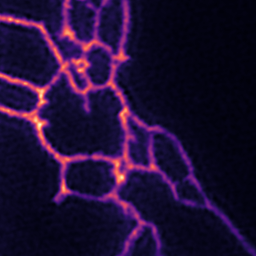
Label: Super-resolution ER image